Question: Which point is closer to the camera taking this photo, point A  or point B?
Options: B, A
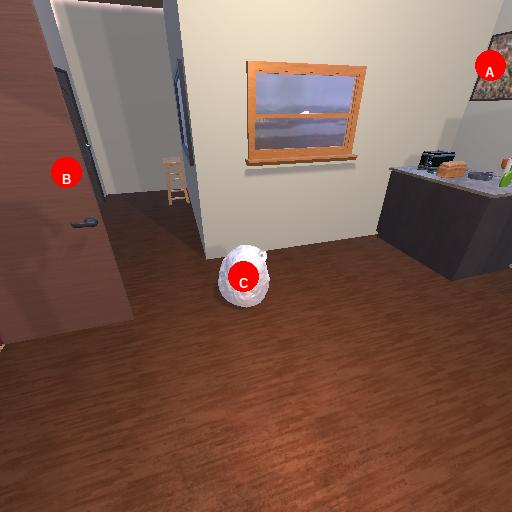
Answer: B